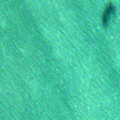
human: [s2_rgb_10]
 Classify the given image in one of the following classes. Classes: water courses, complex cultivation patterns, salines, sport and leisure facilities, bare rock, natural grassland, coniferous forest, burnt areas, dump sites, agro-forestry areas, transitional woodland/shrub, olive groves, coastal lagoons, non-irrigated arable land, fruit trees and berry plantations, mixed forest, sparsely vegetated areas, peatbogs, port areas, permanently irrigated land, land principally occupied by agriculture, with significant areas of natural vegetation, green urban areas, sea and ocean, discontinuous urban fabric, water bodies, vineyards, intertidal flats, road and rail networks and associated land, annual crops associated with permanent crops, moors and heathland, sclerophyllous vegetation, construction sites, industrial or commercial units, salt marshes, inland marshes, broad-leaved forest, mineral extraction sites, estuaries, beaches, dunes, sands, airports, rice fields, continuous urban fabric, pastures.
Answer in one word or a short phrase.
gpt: sea and ocean